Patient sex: M
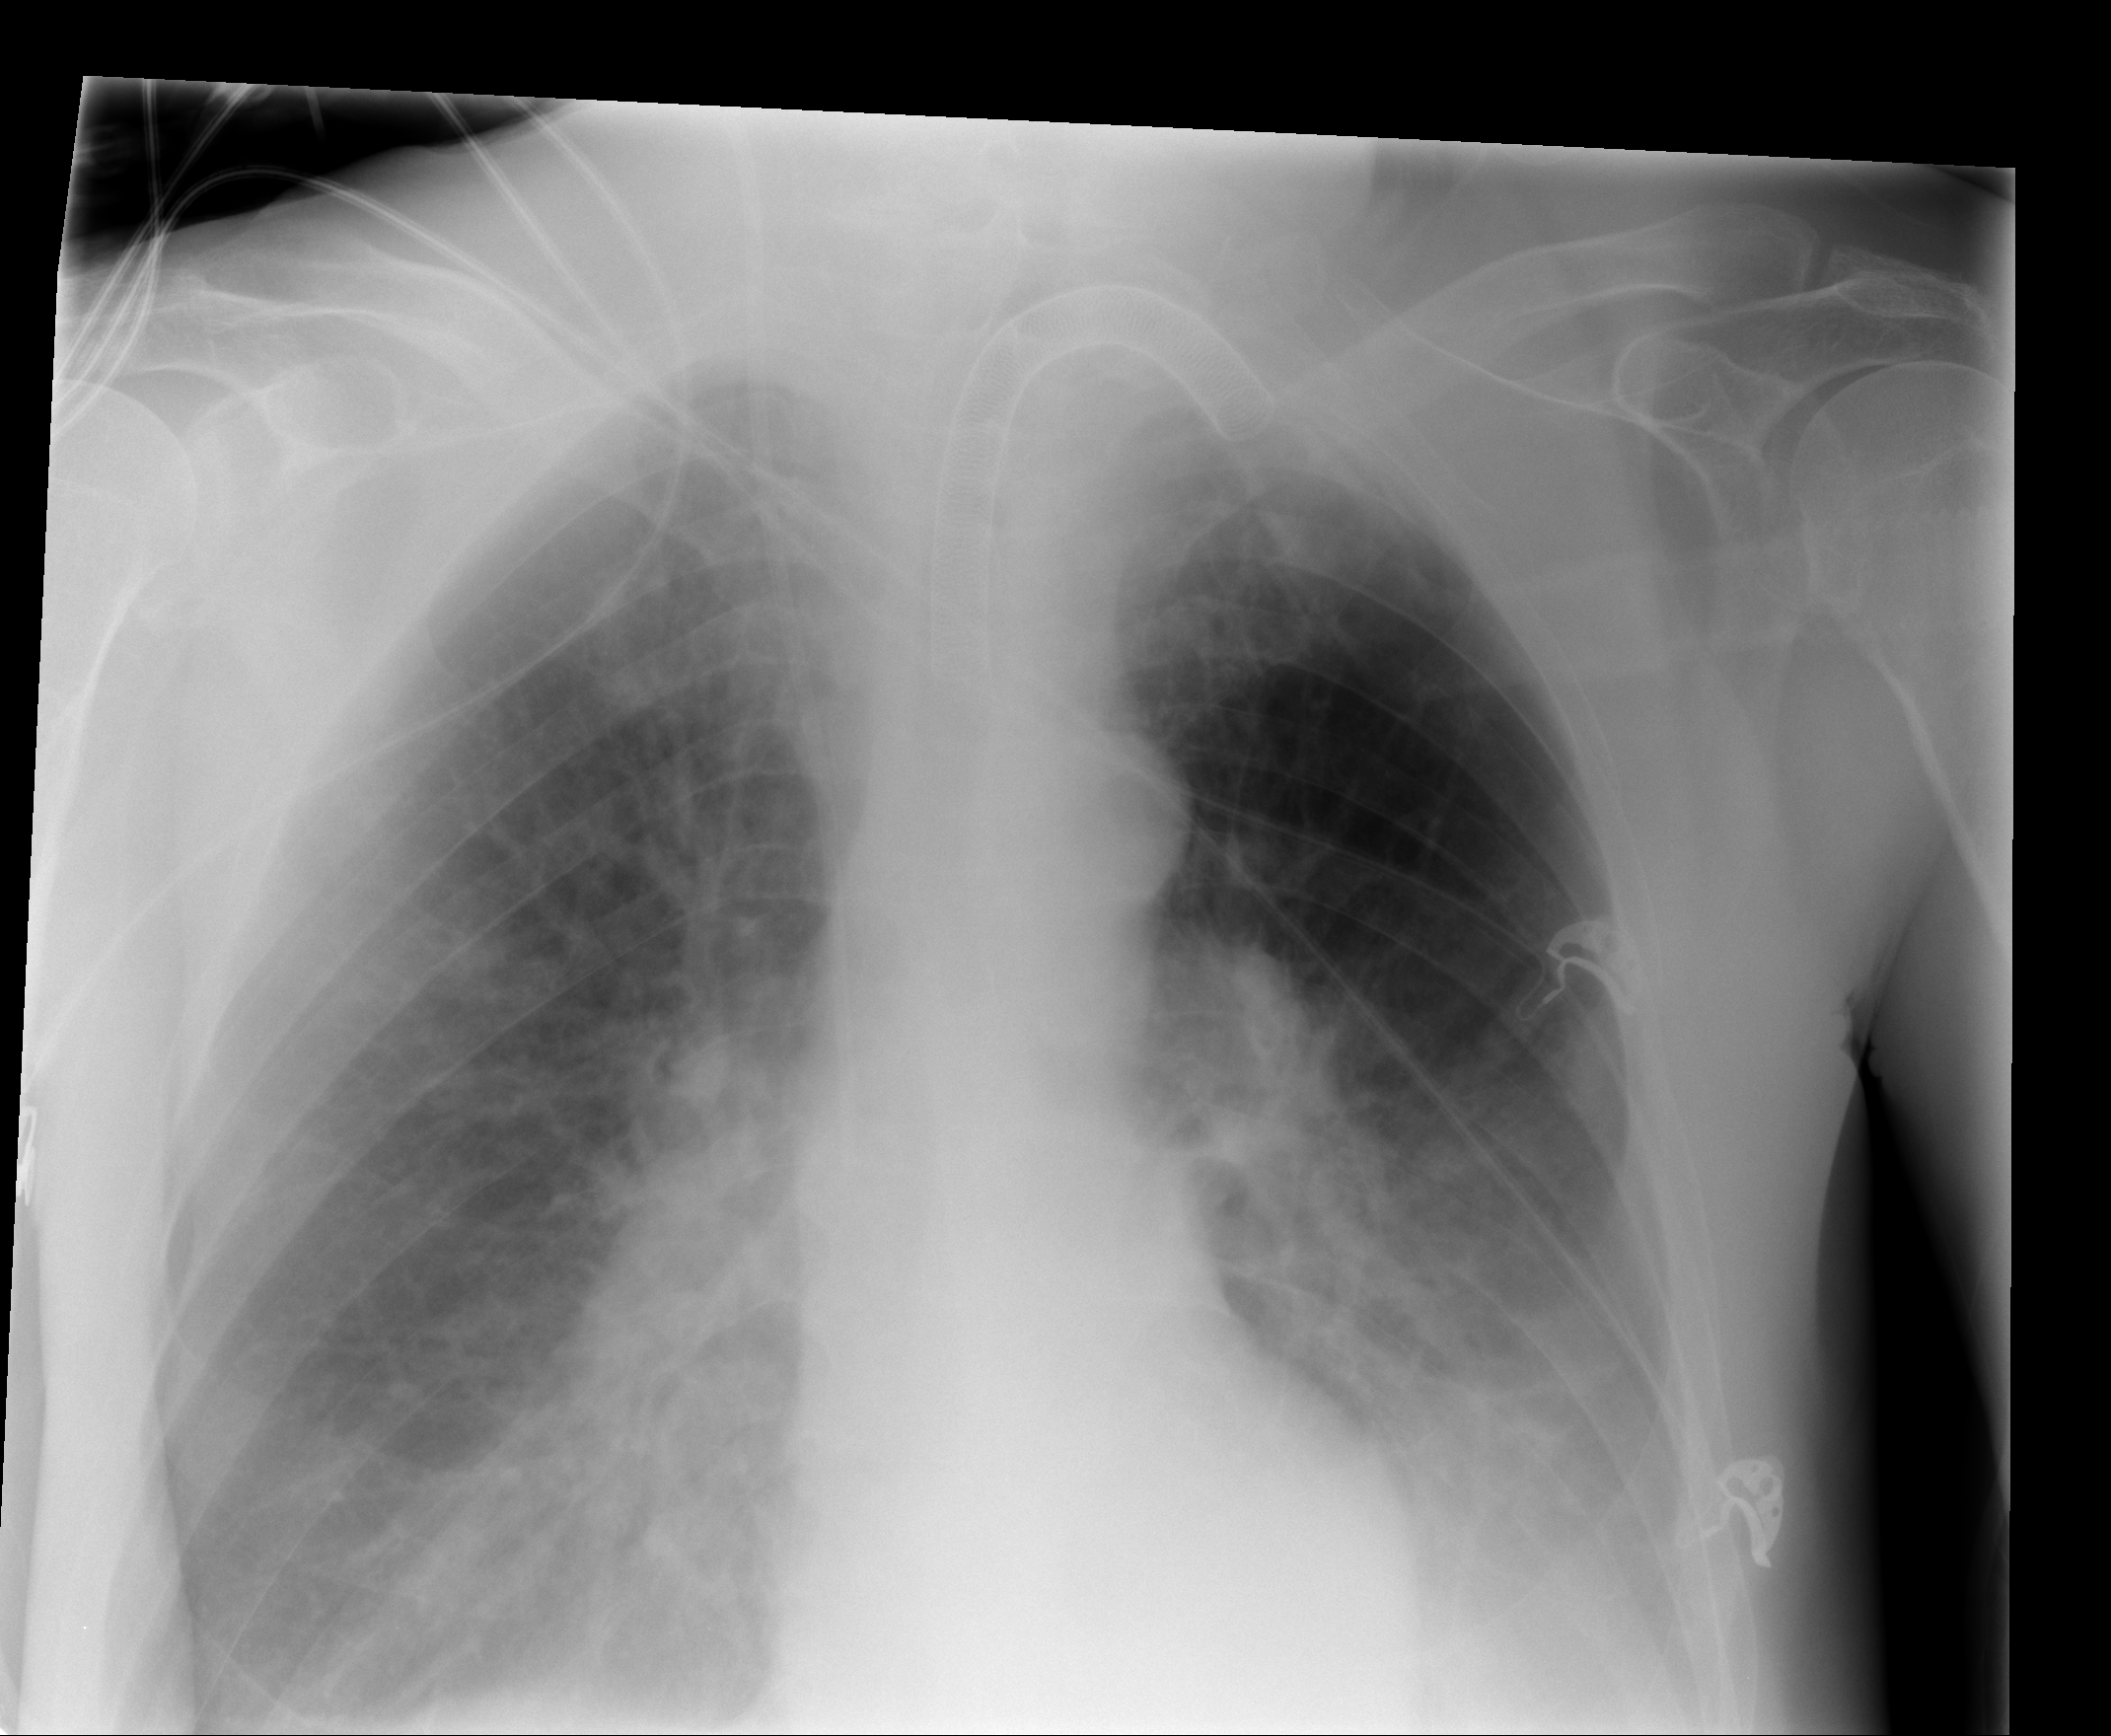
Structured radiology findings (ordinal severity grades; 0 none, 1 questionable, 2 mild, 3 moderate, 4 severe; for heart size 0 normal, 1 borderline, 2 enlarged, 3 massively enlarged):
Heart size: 0
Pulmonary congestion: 2
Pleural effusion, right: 2
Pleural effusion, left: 2
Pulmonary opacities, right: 2
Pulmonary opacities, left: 0
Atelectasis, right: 0
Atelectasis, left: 0